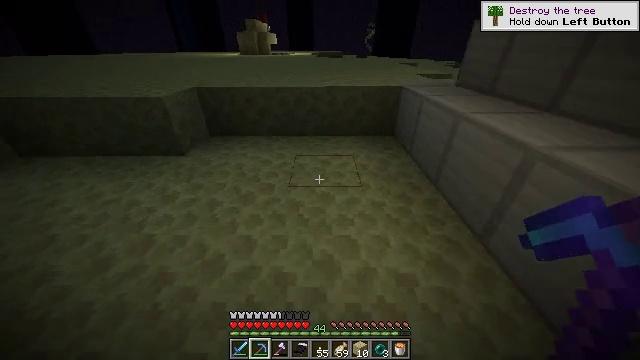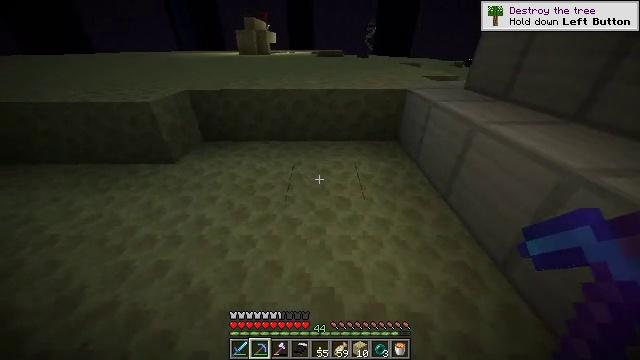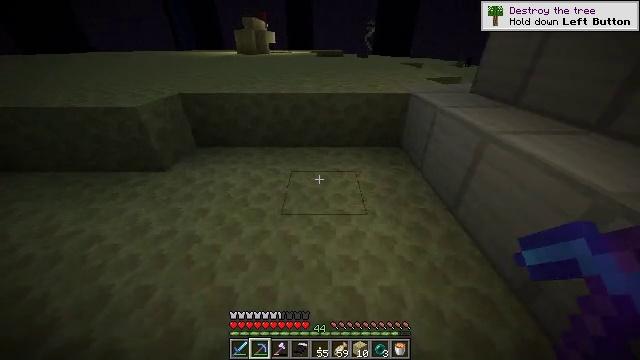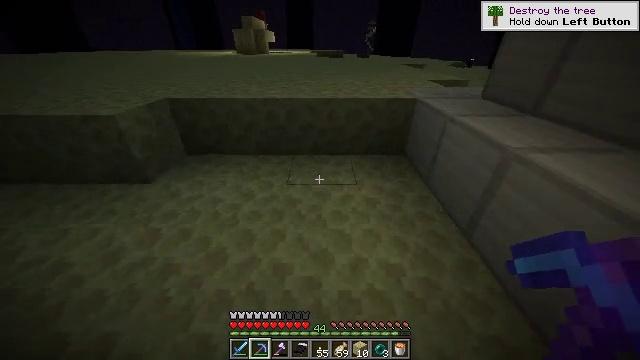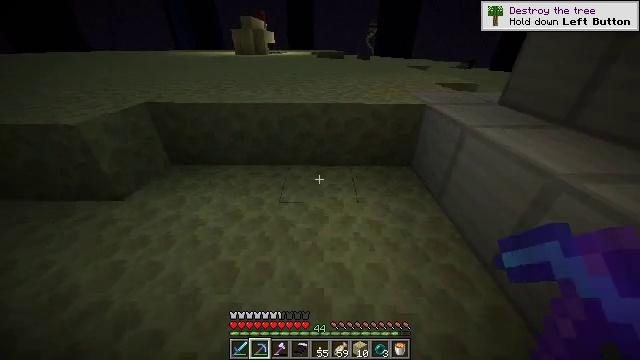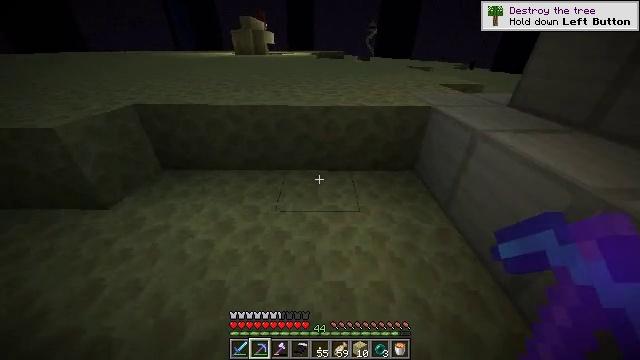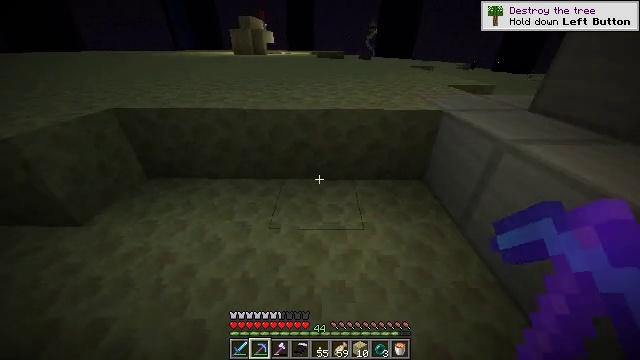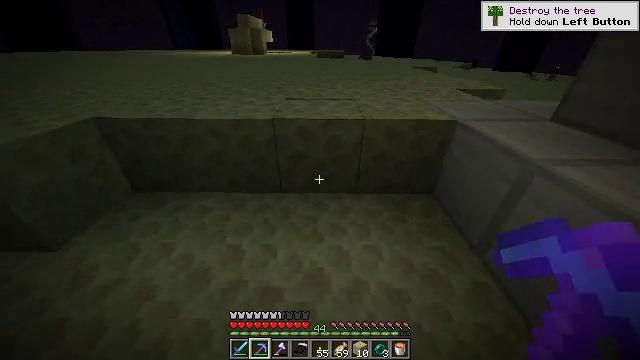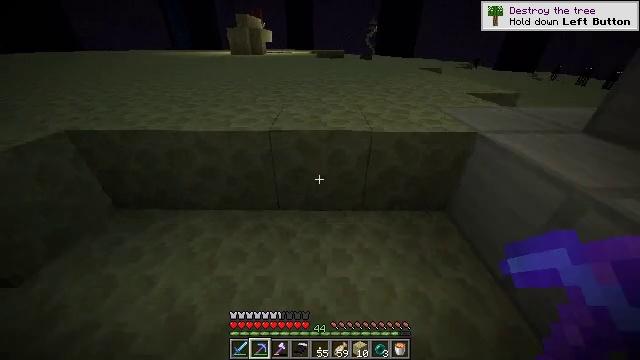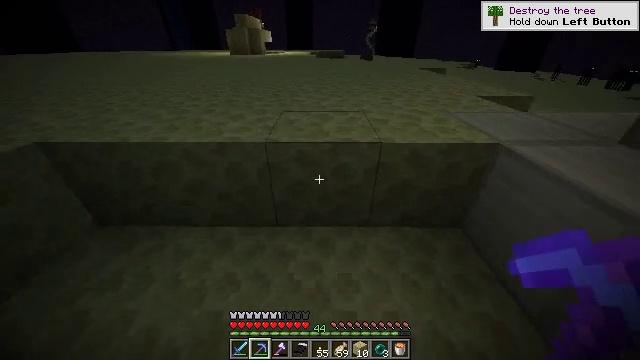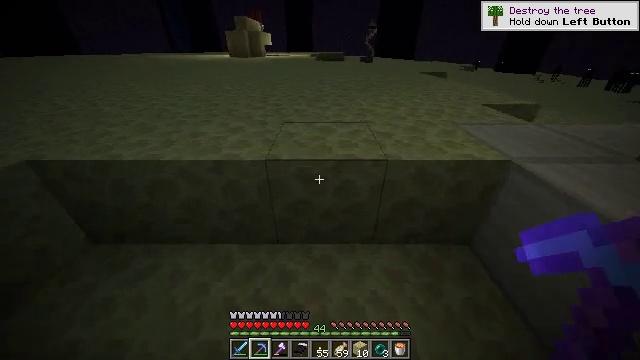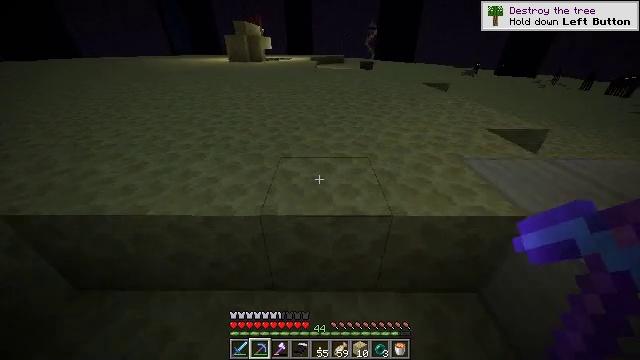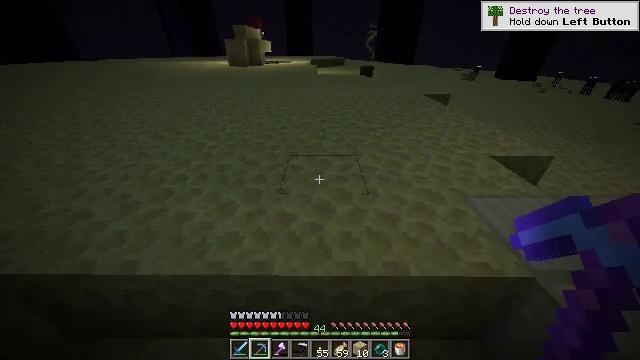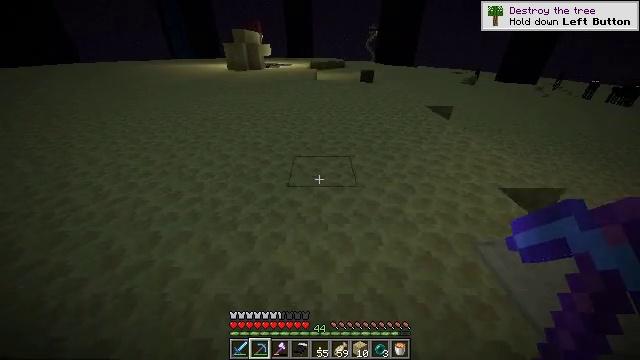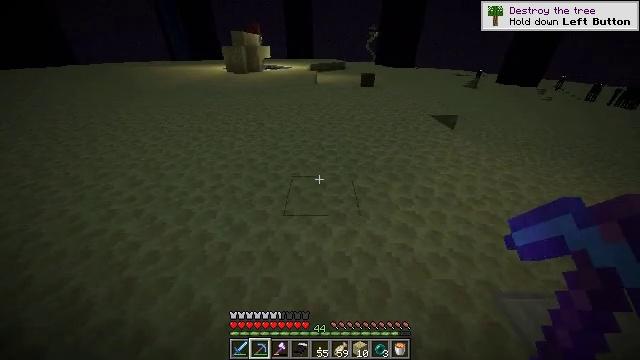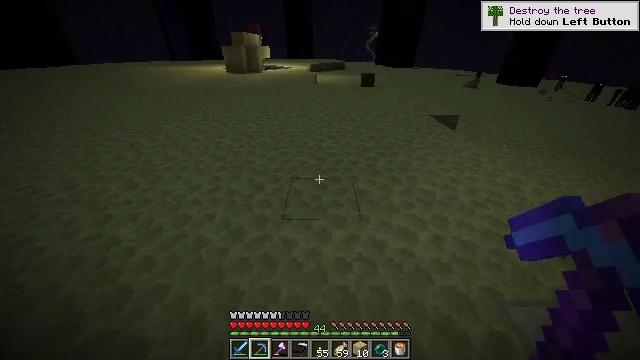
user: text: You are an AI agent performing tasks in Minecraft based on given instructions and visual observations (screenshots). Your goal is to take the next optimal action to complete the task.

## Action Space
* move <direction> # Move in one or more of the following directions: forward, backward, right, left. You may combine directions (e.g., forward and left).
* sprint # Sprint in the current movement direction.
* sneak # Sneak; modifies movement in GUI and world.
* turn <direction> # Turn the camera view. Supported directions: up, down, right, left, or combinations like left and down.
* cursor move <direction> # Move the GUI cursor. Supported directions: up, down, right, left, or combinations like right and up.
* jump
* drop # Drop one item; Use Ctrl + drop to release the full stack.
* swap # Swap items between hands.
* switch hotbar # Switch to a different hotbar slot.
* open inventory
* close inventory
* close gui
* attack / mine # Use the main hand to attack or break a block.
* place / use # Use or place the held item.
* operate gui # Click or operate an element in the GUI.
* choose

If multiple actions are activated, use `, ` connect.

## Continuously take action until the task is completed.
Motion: motion action
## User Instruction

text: Mine end stone bricks.
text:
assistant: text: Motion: move forward
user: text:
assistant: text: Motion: move forward
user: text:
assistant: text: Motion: move forward
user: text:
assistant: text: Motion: move forward
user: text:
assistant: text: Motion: move forward
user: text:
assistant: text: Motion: move forward
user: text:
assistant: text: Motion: move forward
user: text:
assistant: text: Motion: move forward
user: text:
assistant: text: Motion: move forward
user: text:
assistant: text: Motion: move forward, jump
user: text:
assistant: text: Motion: move forward, jump
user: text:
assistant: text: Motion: move forward, jump
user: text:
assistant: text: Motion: move forward, jump
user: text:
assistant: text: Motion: move forward, jump
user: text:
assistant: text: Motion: move forward, jump
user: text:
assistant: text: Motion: move forward, jump
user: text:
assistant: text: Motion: move forward, jump
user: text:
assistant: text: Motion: move forward, jump
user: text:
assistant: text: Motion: move forward, turn left, jump
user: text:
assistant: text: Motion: move forward, jump
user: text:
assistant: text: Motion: move forward, jump
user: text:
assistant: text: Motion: move forward, jump
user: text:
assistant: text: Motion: move forward, jump
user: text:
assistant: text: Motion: move forward, jump
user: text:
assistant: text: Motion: move forward, jump
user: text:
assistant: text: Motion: move forward, jump
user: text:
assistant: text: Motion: move forward, jump
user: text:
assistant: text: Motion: move forward, jump
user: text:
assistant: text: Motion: move forward, jump
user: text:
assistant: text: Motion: move forward, jump